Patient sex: M
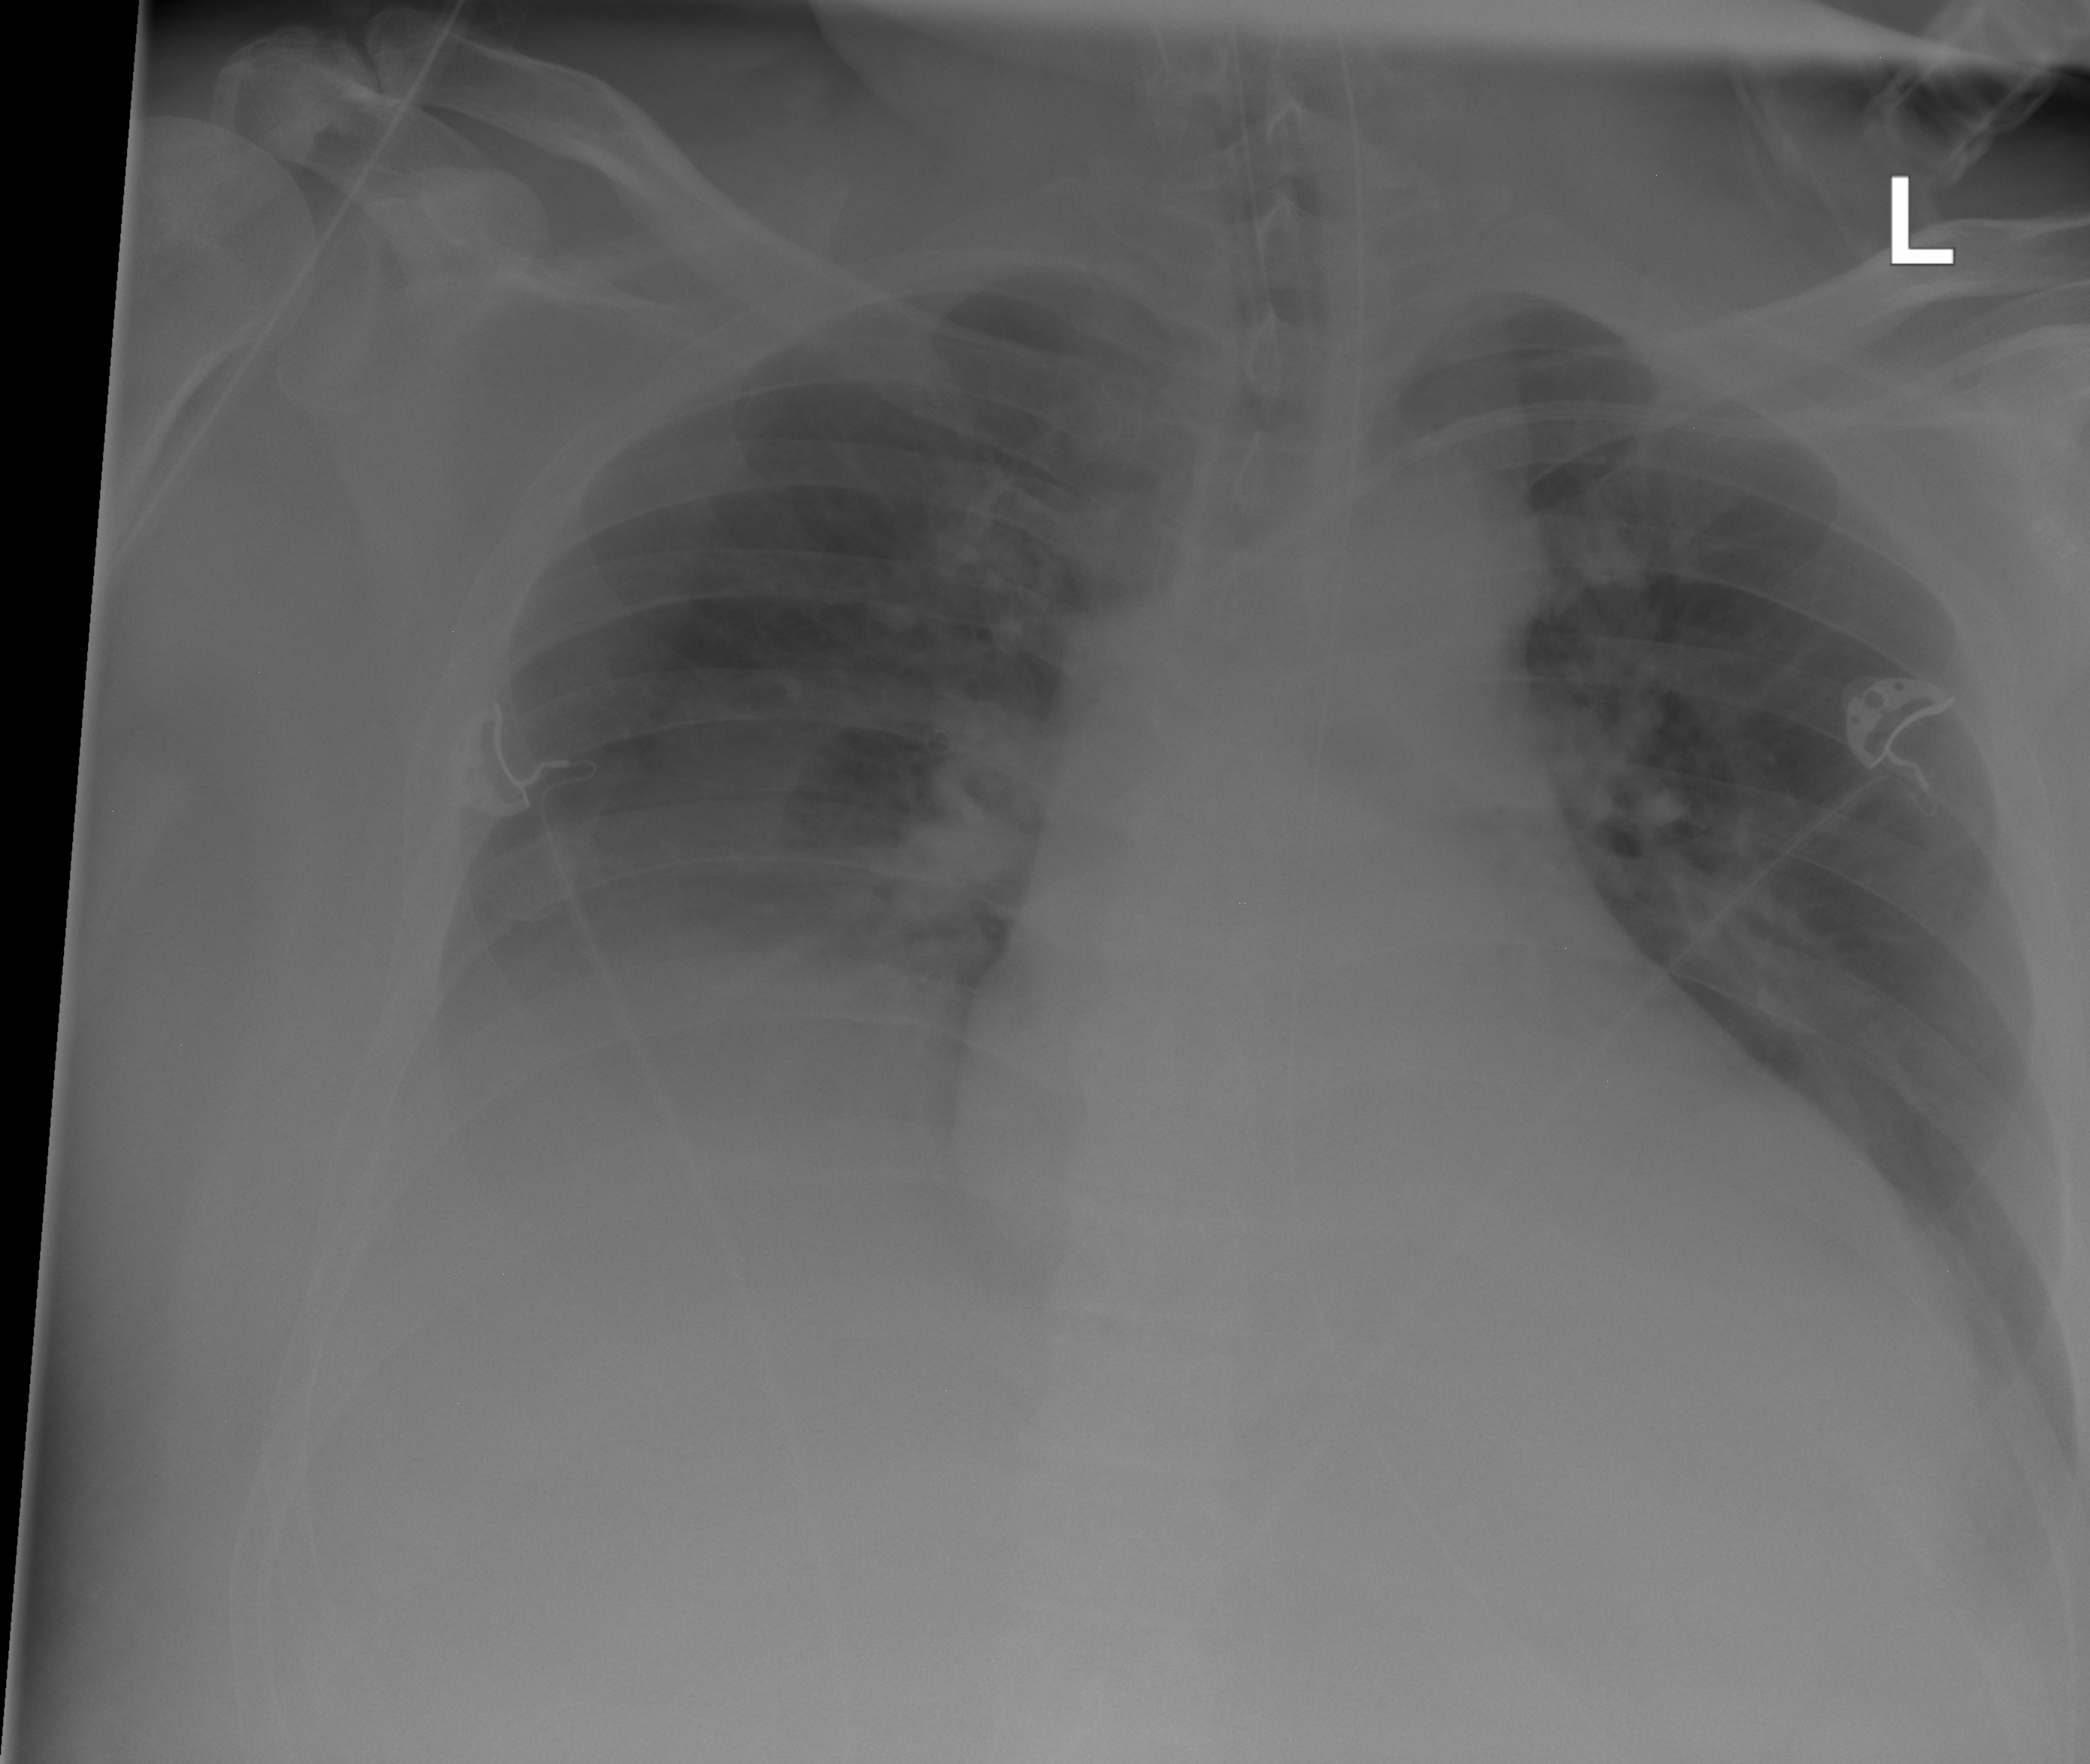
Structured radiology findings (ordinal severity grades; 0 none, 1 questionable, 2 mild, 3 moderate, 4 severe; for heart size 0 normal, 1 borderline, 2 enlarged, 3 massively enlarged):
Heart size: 2
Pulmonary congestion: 0
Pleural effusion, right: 3
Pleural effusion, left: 2
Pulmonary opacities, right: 0
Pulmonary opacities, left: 0
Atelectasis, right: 2
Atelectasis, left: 0